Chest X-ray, PA view. Patient: 53 years old, sex F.
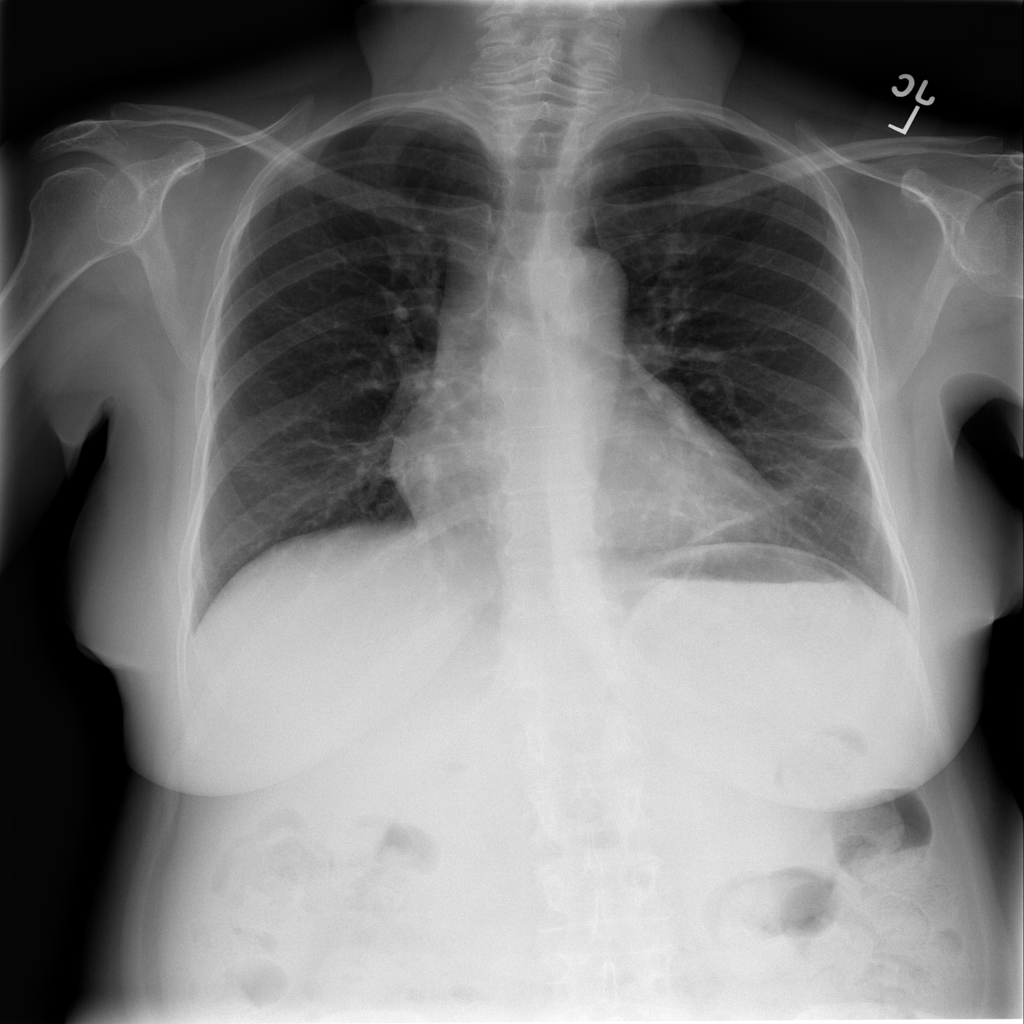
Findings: Fibrosis, Infiltration